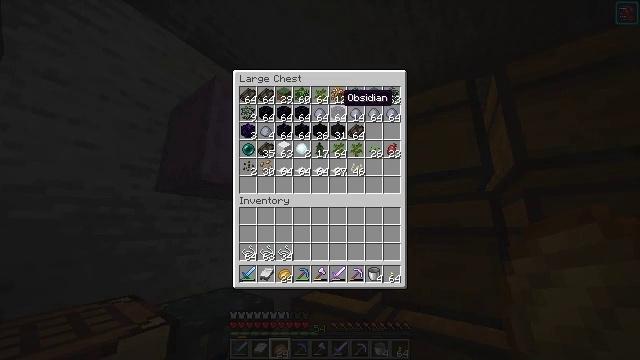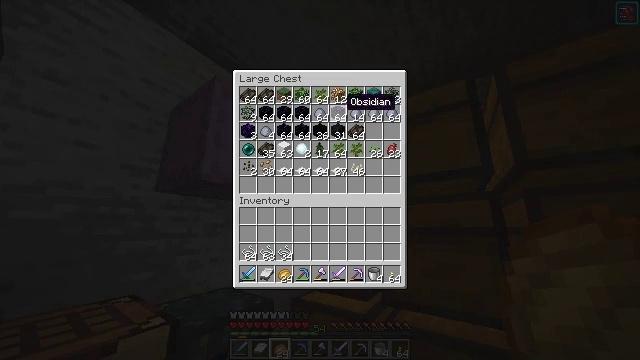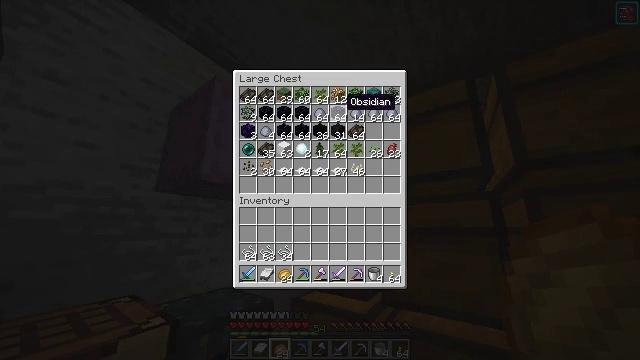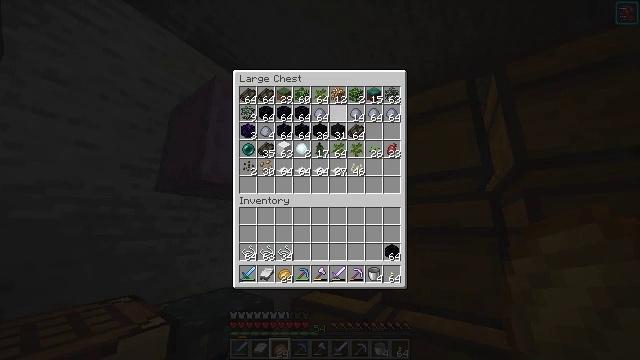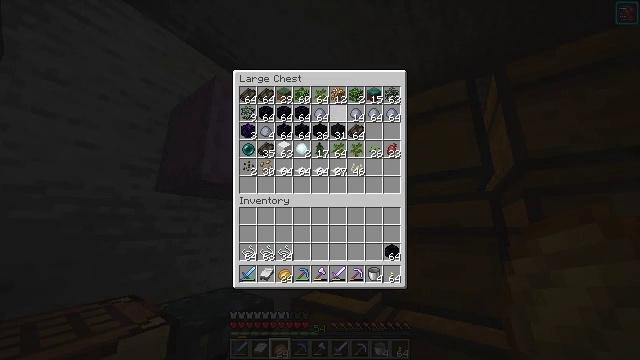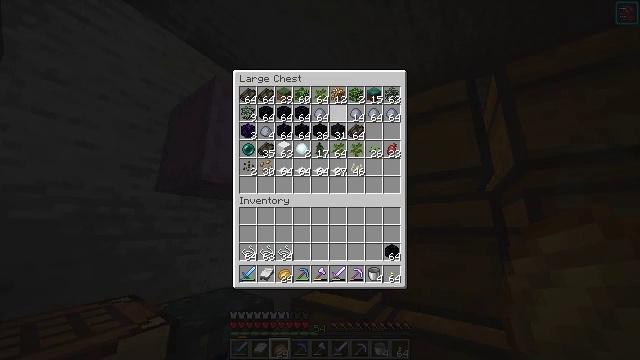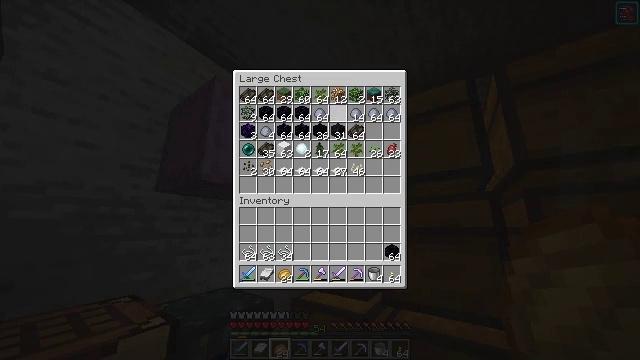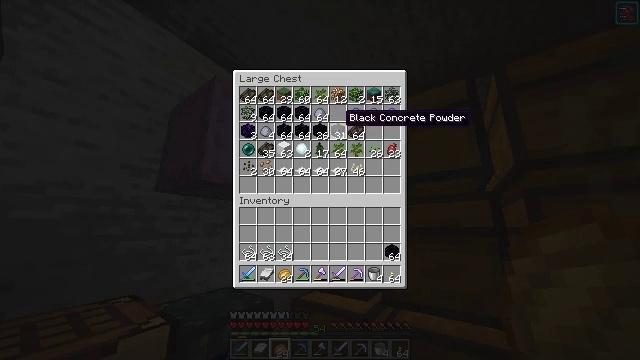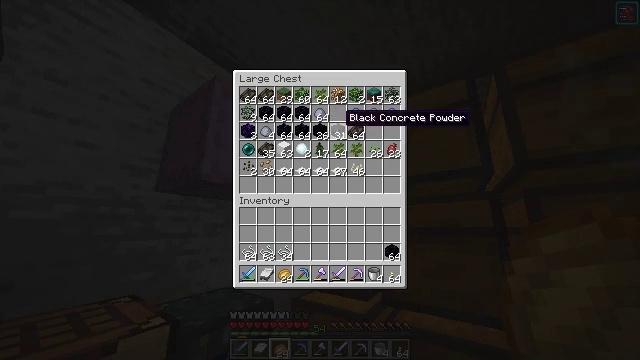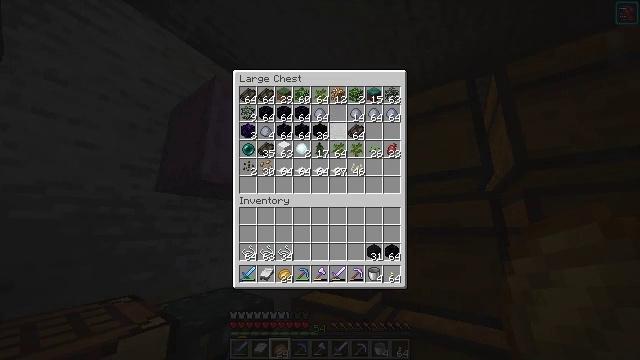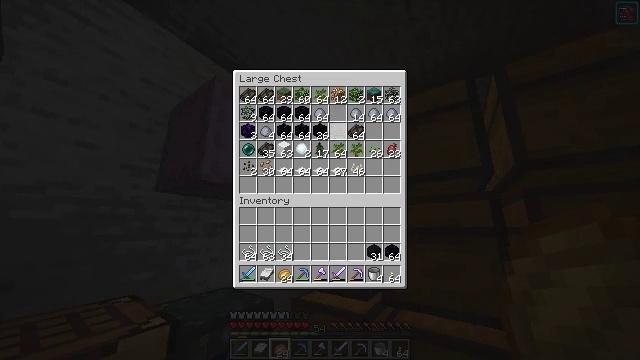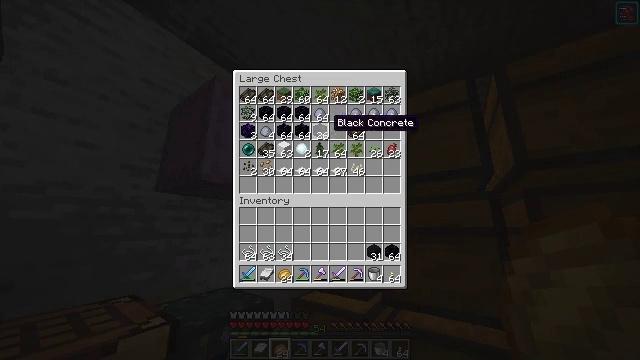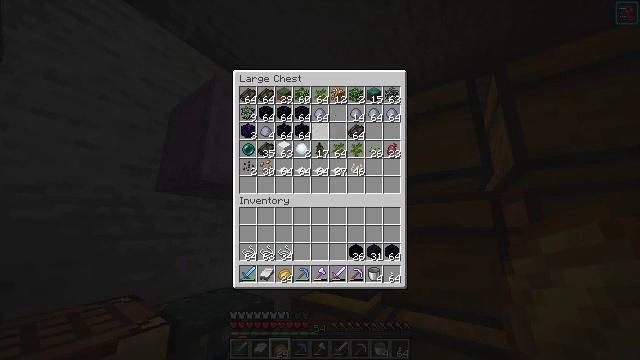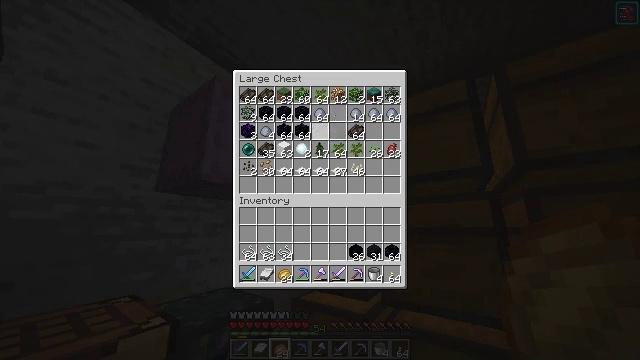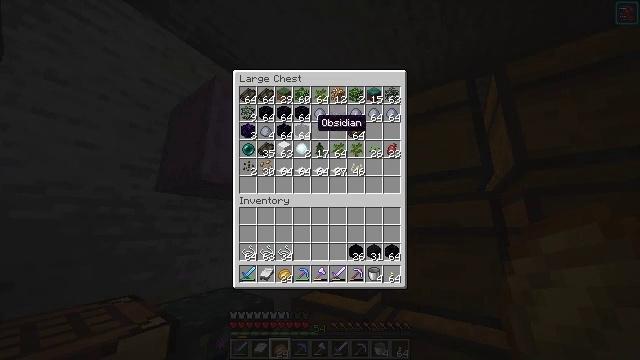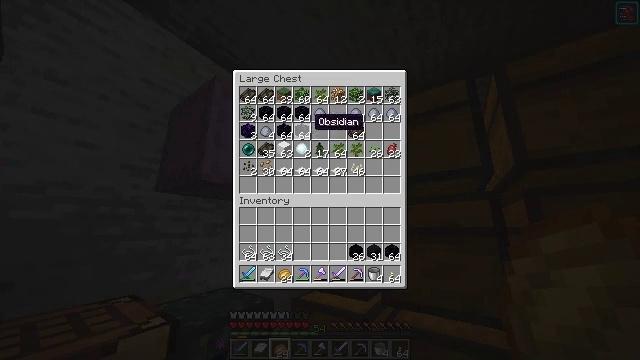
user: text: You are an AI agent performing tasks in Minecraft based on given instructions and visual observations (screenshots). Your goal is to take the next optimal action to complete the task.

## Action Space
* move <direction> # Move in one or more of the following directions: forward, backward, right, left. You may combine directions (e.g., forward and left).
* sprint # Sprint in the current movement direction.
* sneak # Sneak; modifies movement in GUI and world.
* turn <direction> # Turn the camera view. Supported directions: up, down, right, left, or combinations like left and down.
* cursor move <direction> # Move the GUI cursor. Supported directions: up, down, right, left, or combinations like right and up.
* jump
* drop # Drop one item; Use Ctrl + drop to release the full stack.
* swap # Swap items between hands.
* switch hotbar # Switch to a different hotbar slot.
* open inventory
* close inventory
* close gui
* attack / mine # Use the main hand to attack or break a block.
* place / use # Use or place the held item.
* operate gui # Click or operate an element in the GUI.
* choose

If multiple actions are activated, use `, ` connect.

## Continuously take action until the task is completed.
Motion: motion action
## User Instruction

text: Remove a clay ball from the inventory.
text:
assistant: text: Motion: sneak
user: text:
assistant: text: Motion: sneak
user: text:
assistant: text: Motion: sneak, choose
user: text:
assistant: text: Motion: sneak, choose
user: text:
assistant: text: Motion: sneak
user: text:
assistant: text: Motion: sneak, cursor move down
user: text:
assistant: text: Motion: sneak
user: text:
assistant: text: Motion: sneak
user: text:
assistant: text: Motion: sneak, choose
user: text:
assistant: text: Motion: sneak, cursor move left, choose
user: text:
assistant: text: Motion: sneak
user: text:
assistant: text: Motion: sneak, choose
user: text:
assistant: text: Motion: sneak, choose
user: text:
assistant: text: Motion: sneak, cursor move left
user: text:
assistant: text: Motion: sneak
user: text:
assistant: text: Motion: sneak, choose
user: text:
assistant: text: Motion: sneak, choose
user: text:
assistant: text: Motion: sneak, cursor move up
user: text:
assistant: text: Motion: sneak, cursor move up
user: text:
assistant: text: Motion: sneak, choose
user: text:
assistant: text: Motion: sneak, cursor move left, choose
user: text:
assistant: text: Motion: sneak
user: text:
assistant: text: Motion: sneak
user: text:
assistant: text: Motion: sneak, choose
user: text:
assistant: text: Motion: sneak, cursor move left
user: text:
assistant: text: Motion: sneak, cursor move left
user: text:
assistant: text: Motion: sneak
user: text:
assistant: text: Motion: sneak, cursor move right
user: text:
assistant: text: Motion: sneak
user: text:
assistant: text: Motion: sneak, choose